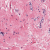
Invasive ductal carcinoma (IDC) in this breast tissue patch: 0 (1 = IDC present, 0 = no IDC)